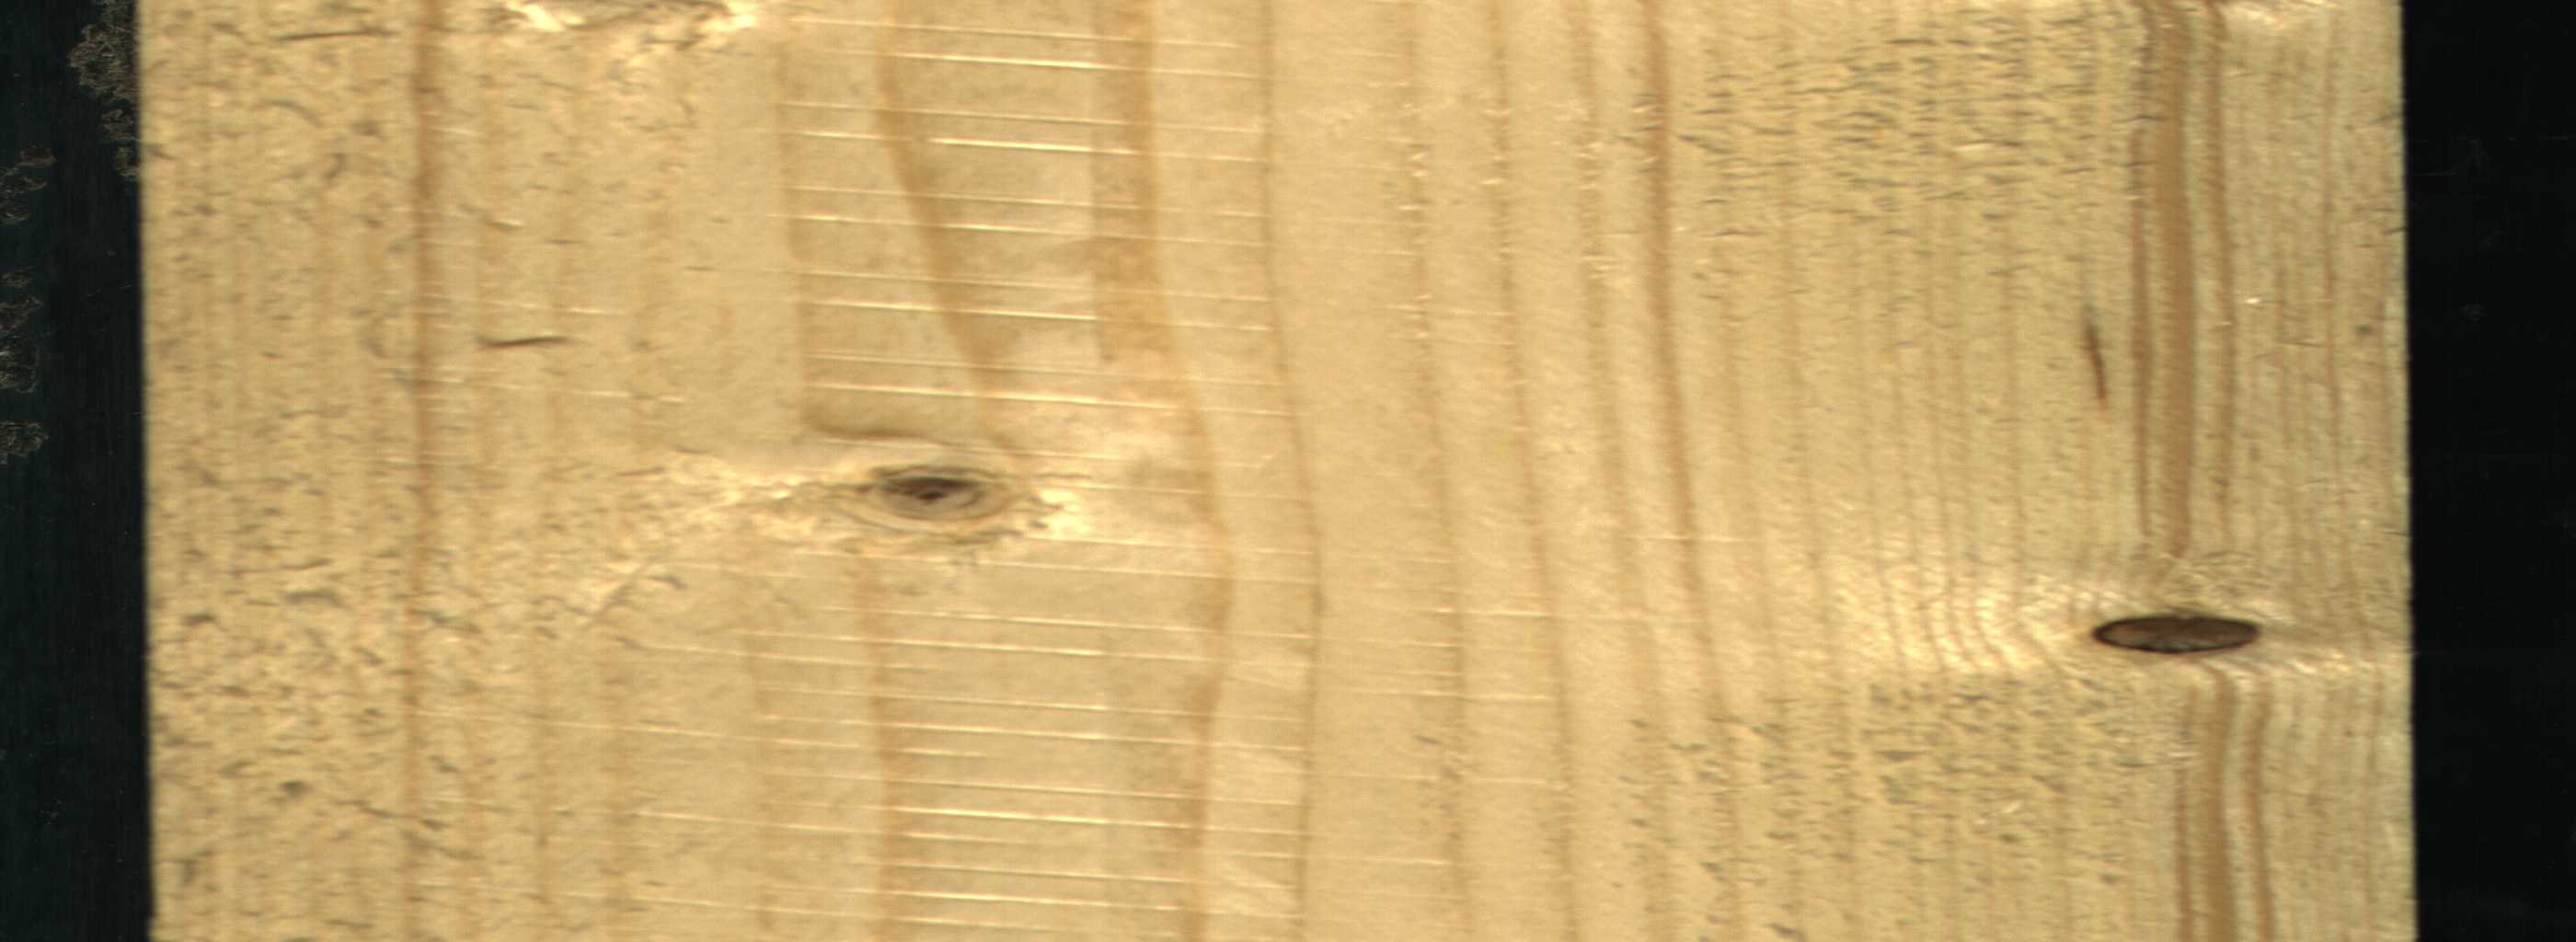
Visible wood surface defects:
Quartzity
Quartzity
Quartzity
Quartzity
Quartzity
Dead_Knot
Live_Knot